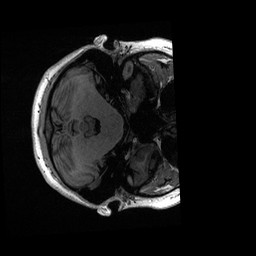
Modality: T1w
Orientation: axial
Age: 17
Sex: female
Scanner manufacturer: ge
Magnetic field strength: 3 T
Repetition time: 0.006952 s
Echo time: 0.00292 s